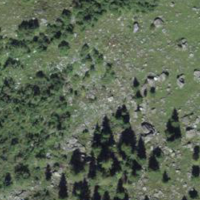
EUNIS habitat code: 26
Species observed at this site:
Alnus alnobetula